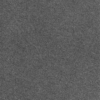
Label: dusty